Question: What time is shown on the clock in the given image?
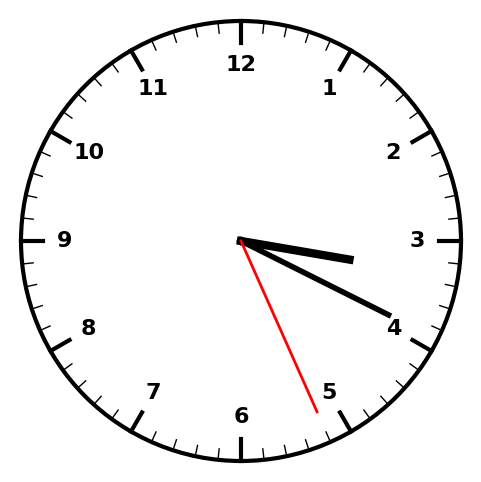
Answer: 03:19:26